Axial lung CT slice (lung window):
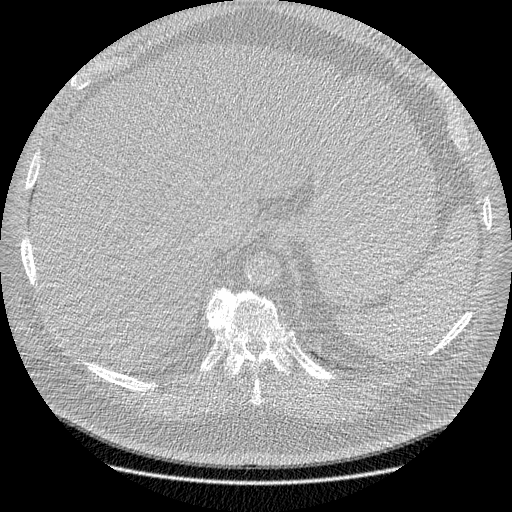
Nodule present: no